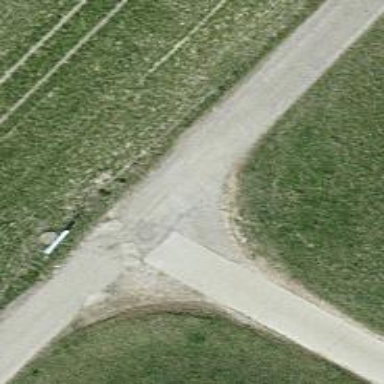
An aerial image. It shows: Well-maintained track road of grade 1.